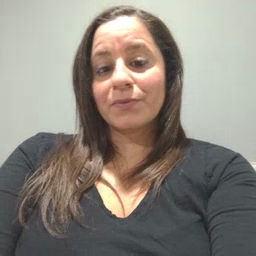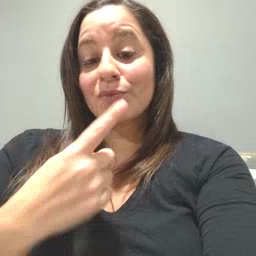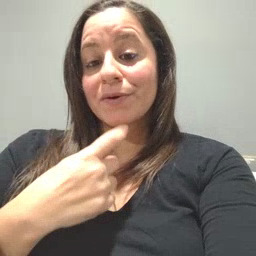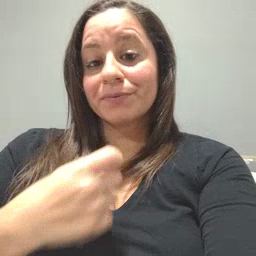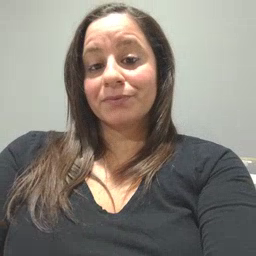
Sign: red